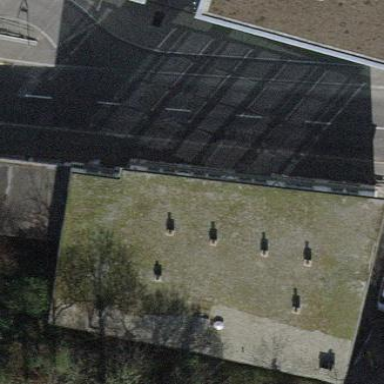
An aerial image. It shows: Social centre building.